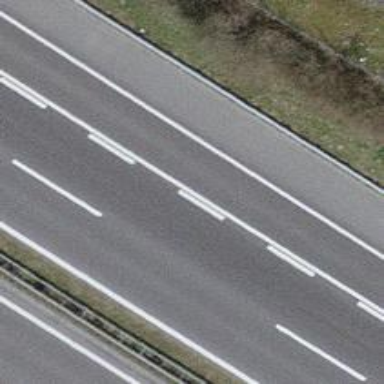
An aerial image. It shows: View of motorway.